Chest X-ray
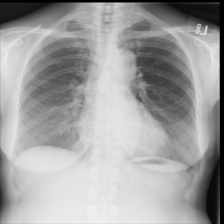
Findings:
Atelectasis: negative
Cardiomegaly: negative
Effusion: negative
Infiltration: negative
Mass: negative
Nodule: positive
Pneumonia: negative
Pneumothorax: negative
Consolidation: negative
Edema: negative
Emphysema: negative
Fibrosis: negative
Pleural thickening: negative
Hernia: negative